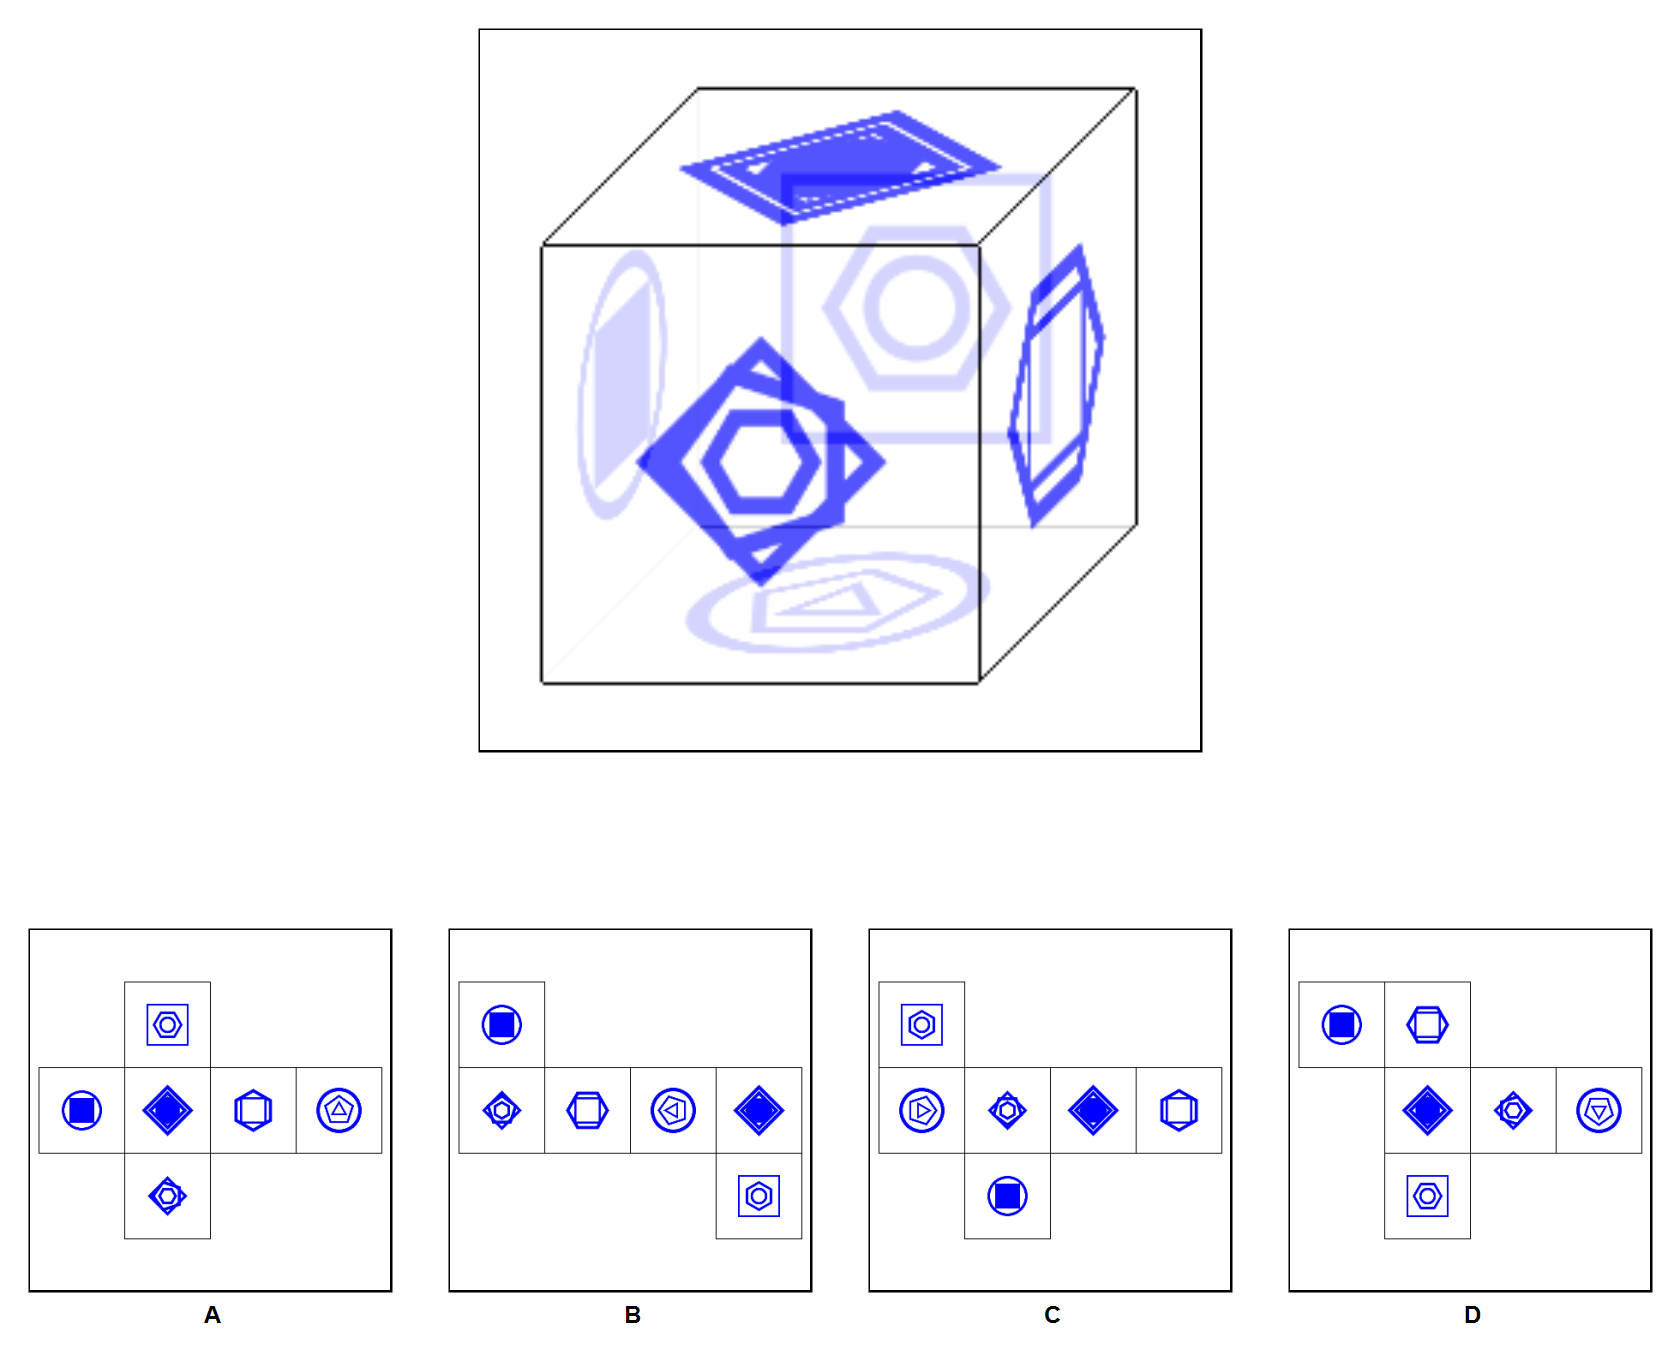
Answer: A